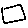
Label: square